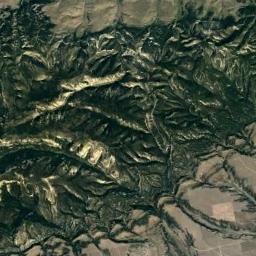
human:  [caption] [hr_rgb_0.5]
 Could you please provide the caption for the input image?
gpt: The mountain is full of corrugations and half of green plants .

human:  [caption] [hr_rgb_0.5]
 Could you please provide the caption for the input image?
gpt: There are many trees on the mountain .

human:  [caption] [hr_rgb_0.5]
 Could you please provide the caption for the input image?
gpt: Seventy percent of the area on this mountain is covered by vegetation .

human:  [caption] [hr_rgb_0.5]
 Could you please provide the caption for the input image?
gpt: The folded mountain consists of a number of ridges and valleys .

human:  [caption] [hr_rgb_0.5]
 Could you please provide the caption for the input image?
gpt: There are many ravines on the green and brown mountain .